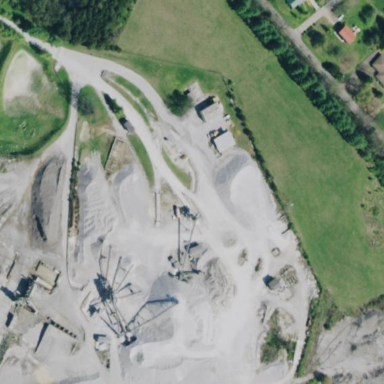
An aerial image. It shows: Quarry used for extracting aggregates.